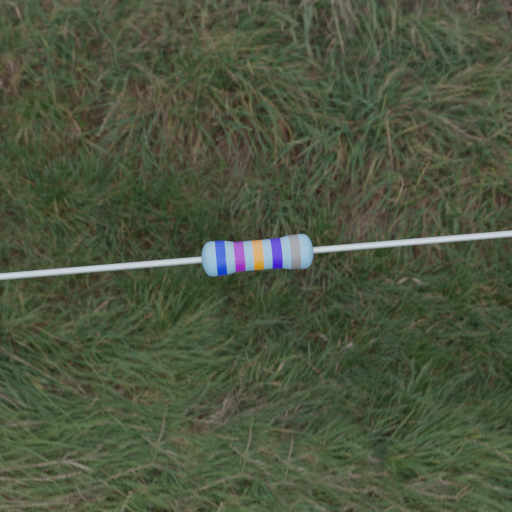
Resistor colour bands (in order): blue, violet, orange, blue, gray